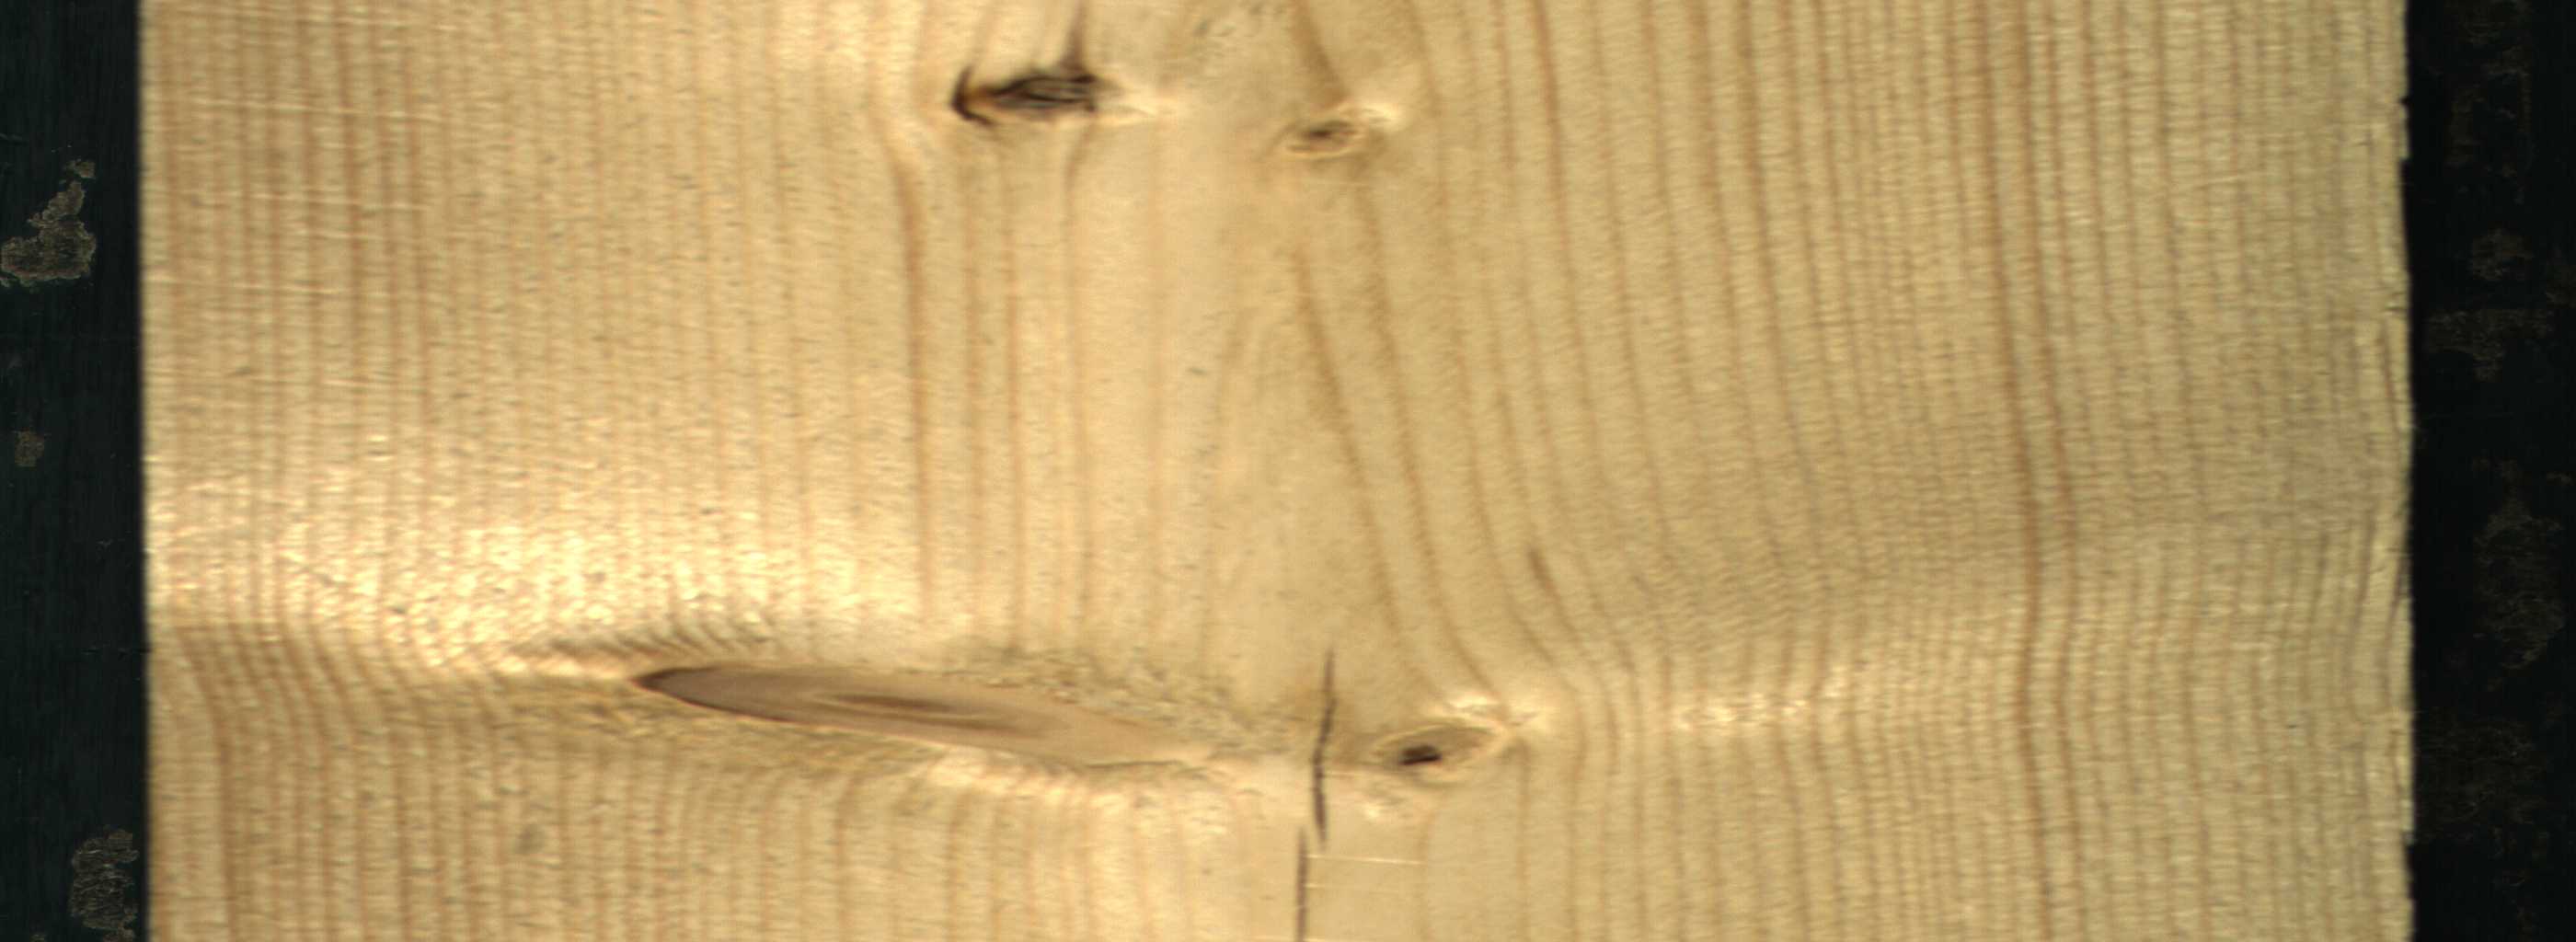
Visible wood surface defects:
resin
Dead_Knot
Live_Knot
Live_Knot
Live_Knot